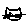
Label: cat